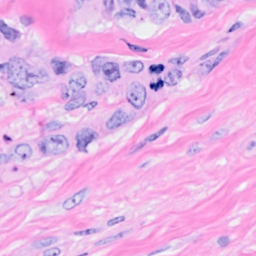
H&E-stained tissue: Breast